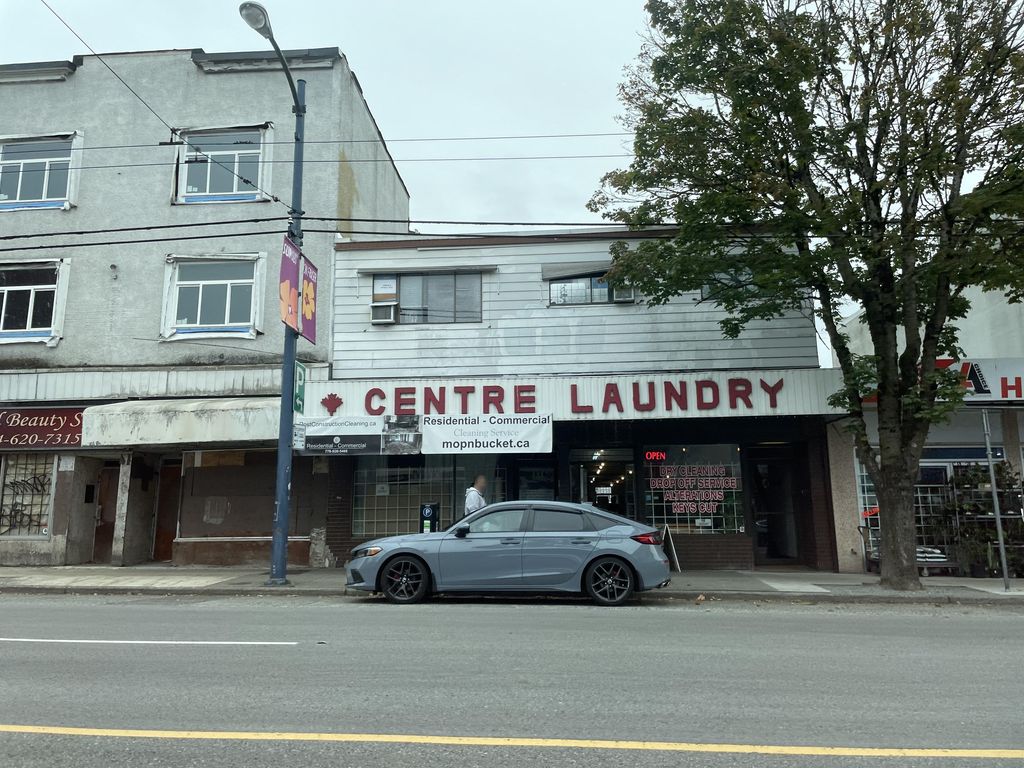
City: vancouver